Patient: sex F, age 57
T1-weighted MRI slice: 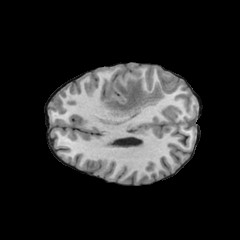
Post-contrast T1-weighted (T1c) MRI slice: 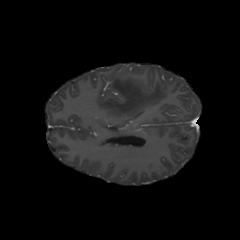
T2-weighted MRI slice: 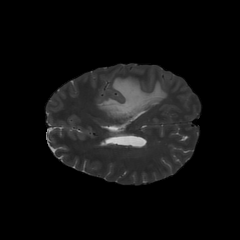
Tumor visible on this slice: yes
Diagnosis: Glioblastoma, IDH-wildtype
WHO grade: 4